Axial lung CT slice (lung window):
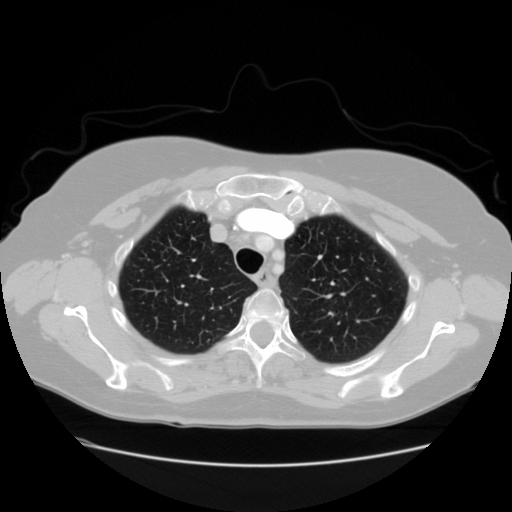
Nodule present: no